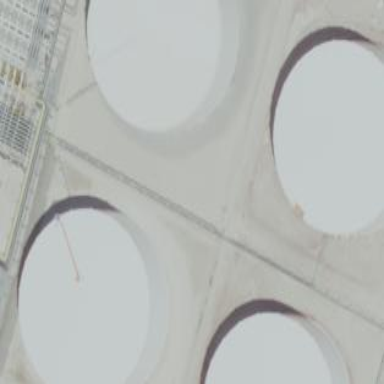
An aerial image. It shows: Storage tank building.